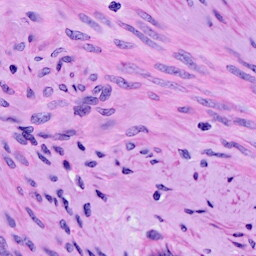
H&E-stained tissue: Cervix